Question: This is a clearly theoretical question.
When I browsing App Store I found application called Tap-Translate. I'm author of other simple application (iWrapper) but this app interested me so much. I wonder, ? I mean, user tap on word and Tap-Translate is called and user some with translated words or something .
Screen:

And the is:
What issues do I need to know to be able to invoke methods of my application from another application (like Safari)?
Thank you in advance.
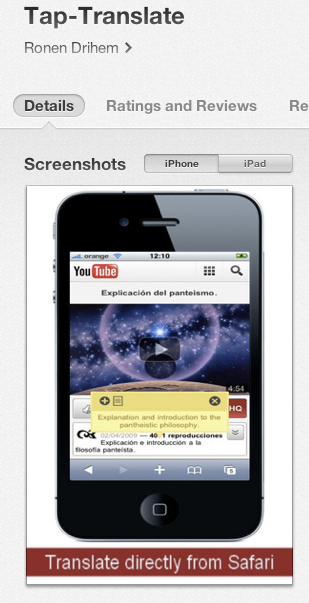
Answer: If you have a look at <URL>, you'll see that it is a bit more complicated than that. It uses a bookmark that translates using javascript.
You can't really interfer with any other application in iOS, due to sandboxing (except using <URL>.
Good luck mate.